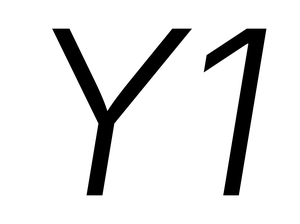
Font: Inter-Italic_Light_Italic